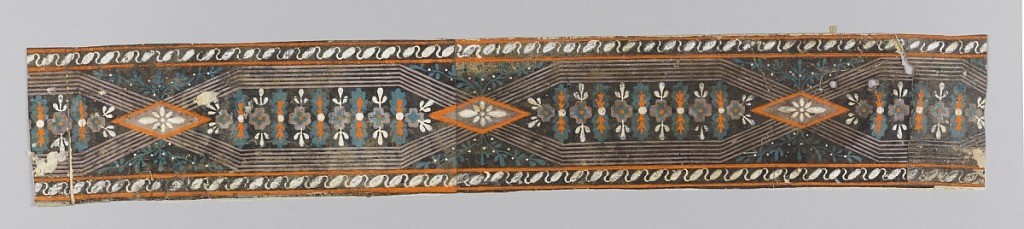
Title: Border
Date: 1790–1810
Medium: Block-printed on handmade paper
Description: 1972-42-9-a/h,k: The top and bottom bands edging the design consist...;     1972-42-9i,188b: The top and bottom bands edging the design consist...;     1972-42-9-i: The top and bottom bands edging the design consist...;     1972-42-9j,188c: The top and bottom bands edging the design consist...;     1972-42-9-j: The top and bottom bands edging the design consist...